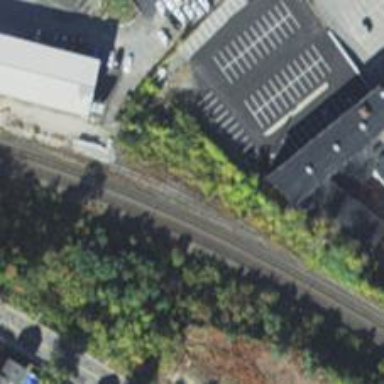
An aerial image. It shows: Disused railway.